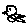
Label: bird